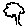
Label: tree